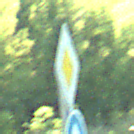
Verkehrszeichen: Vorfahrtsstrasse
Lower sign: VorgeschriebeneFahrtrichtungGeradeaus
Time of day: MorningAfternoon
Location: Outdoor (Nature)
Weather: Clear
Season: NotSpecified
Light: Natural